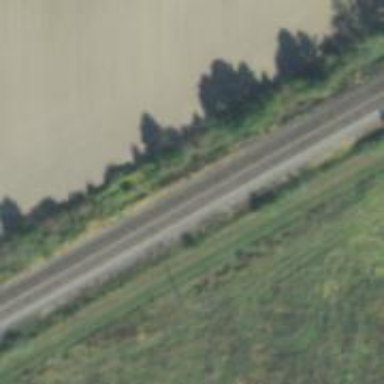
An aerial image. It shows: Railway track.